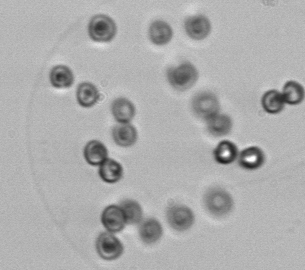
Label: Phaeocystis